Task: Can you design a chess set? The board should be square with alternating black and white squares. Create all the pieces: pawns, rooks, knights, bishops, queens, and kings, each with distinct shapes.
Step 696:
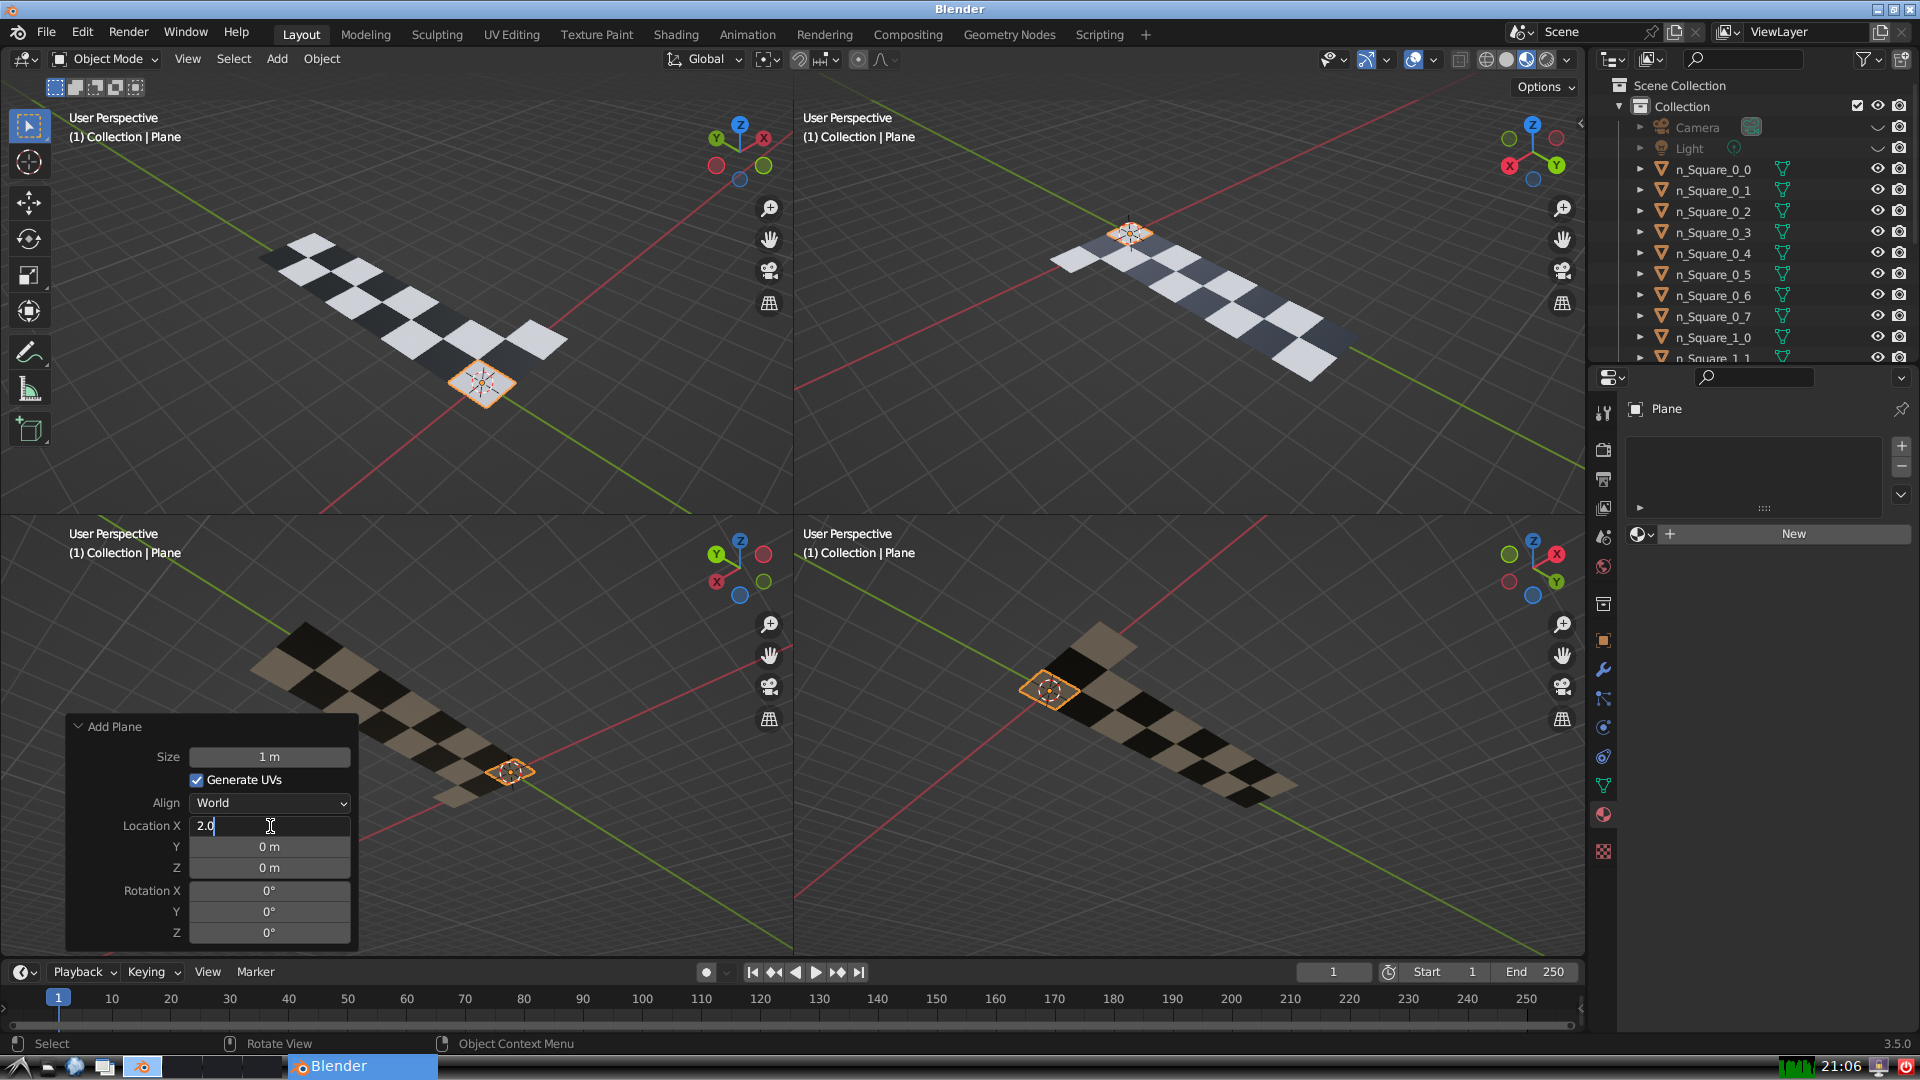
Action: {"key_press": ['Return']}